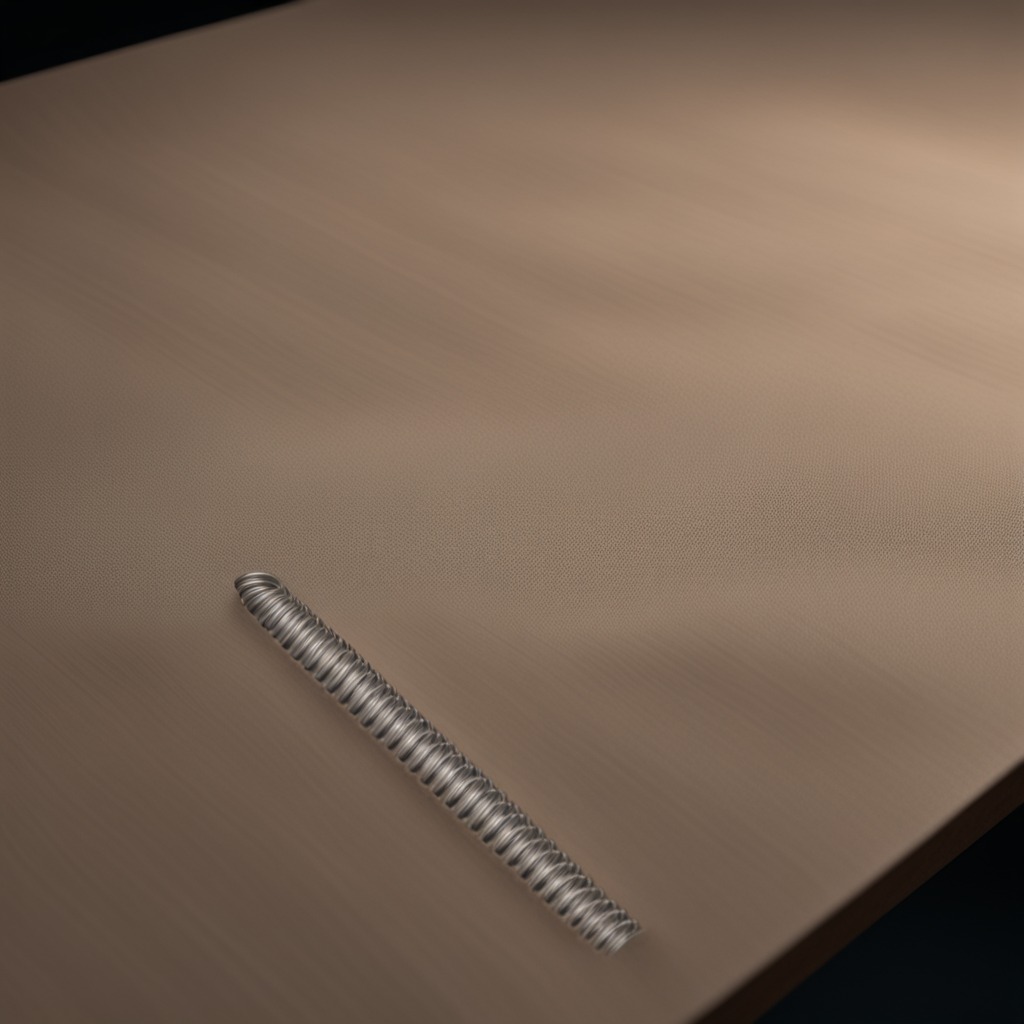
A coiled metal spring lies on a wooden table.